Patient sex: F
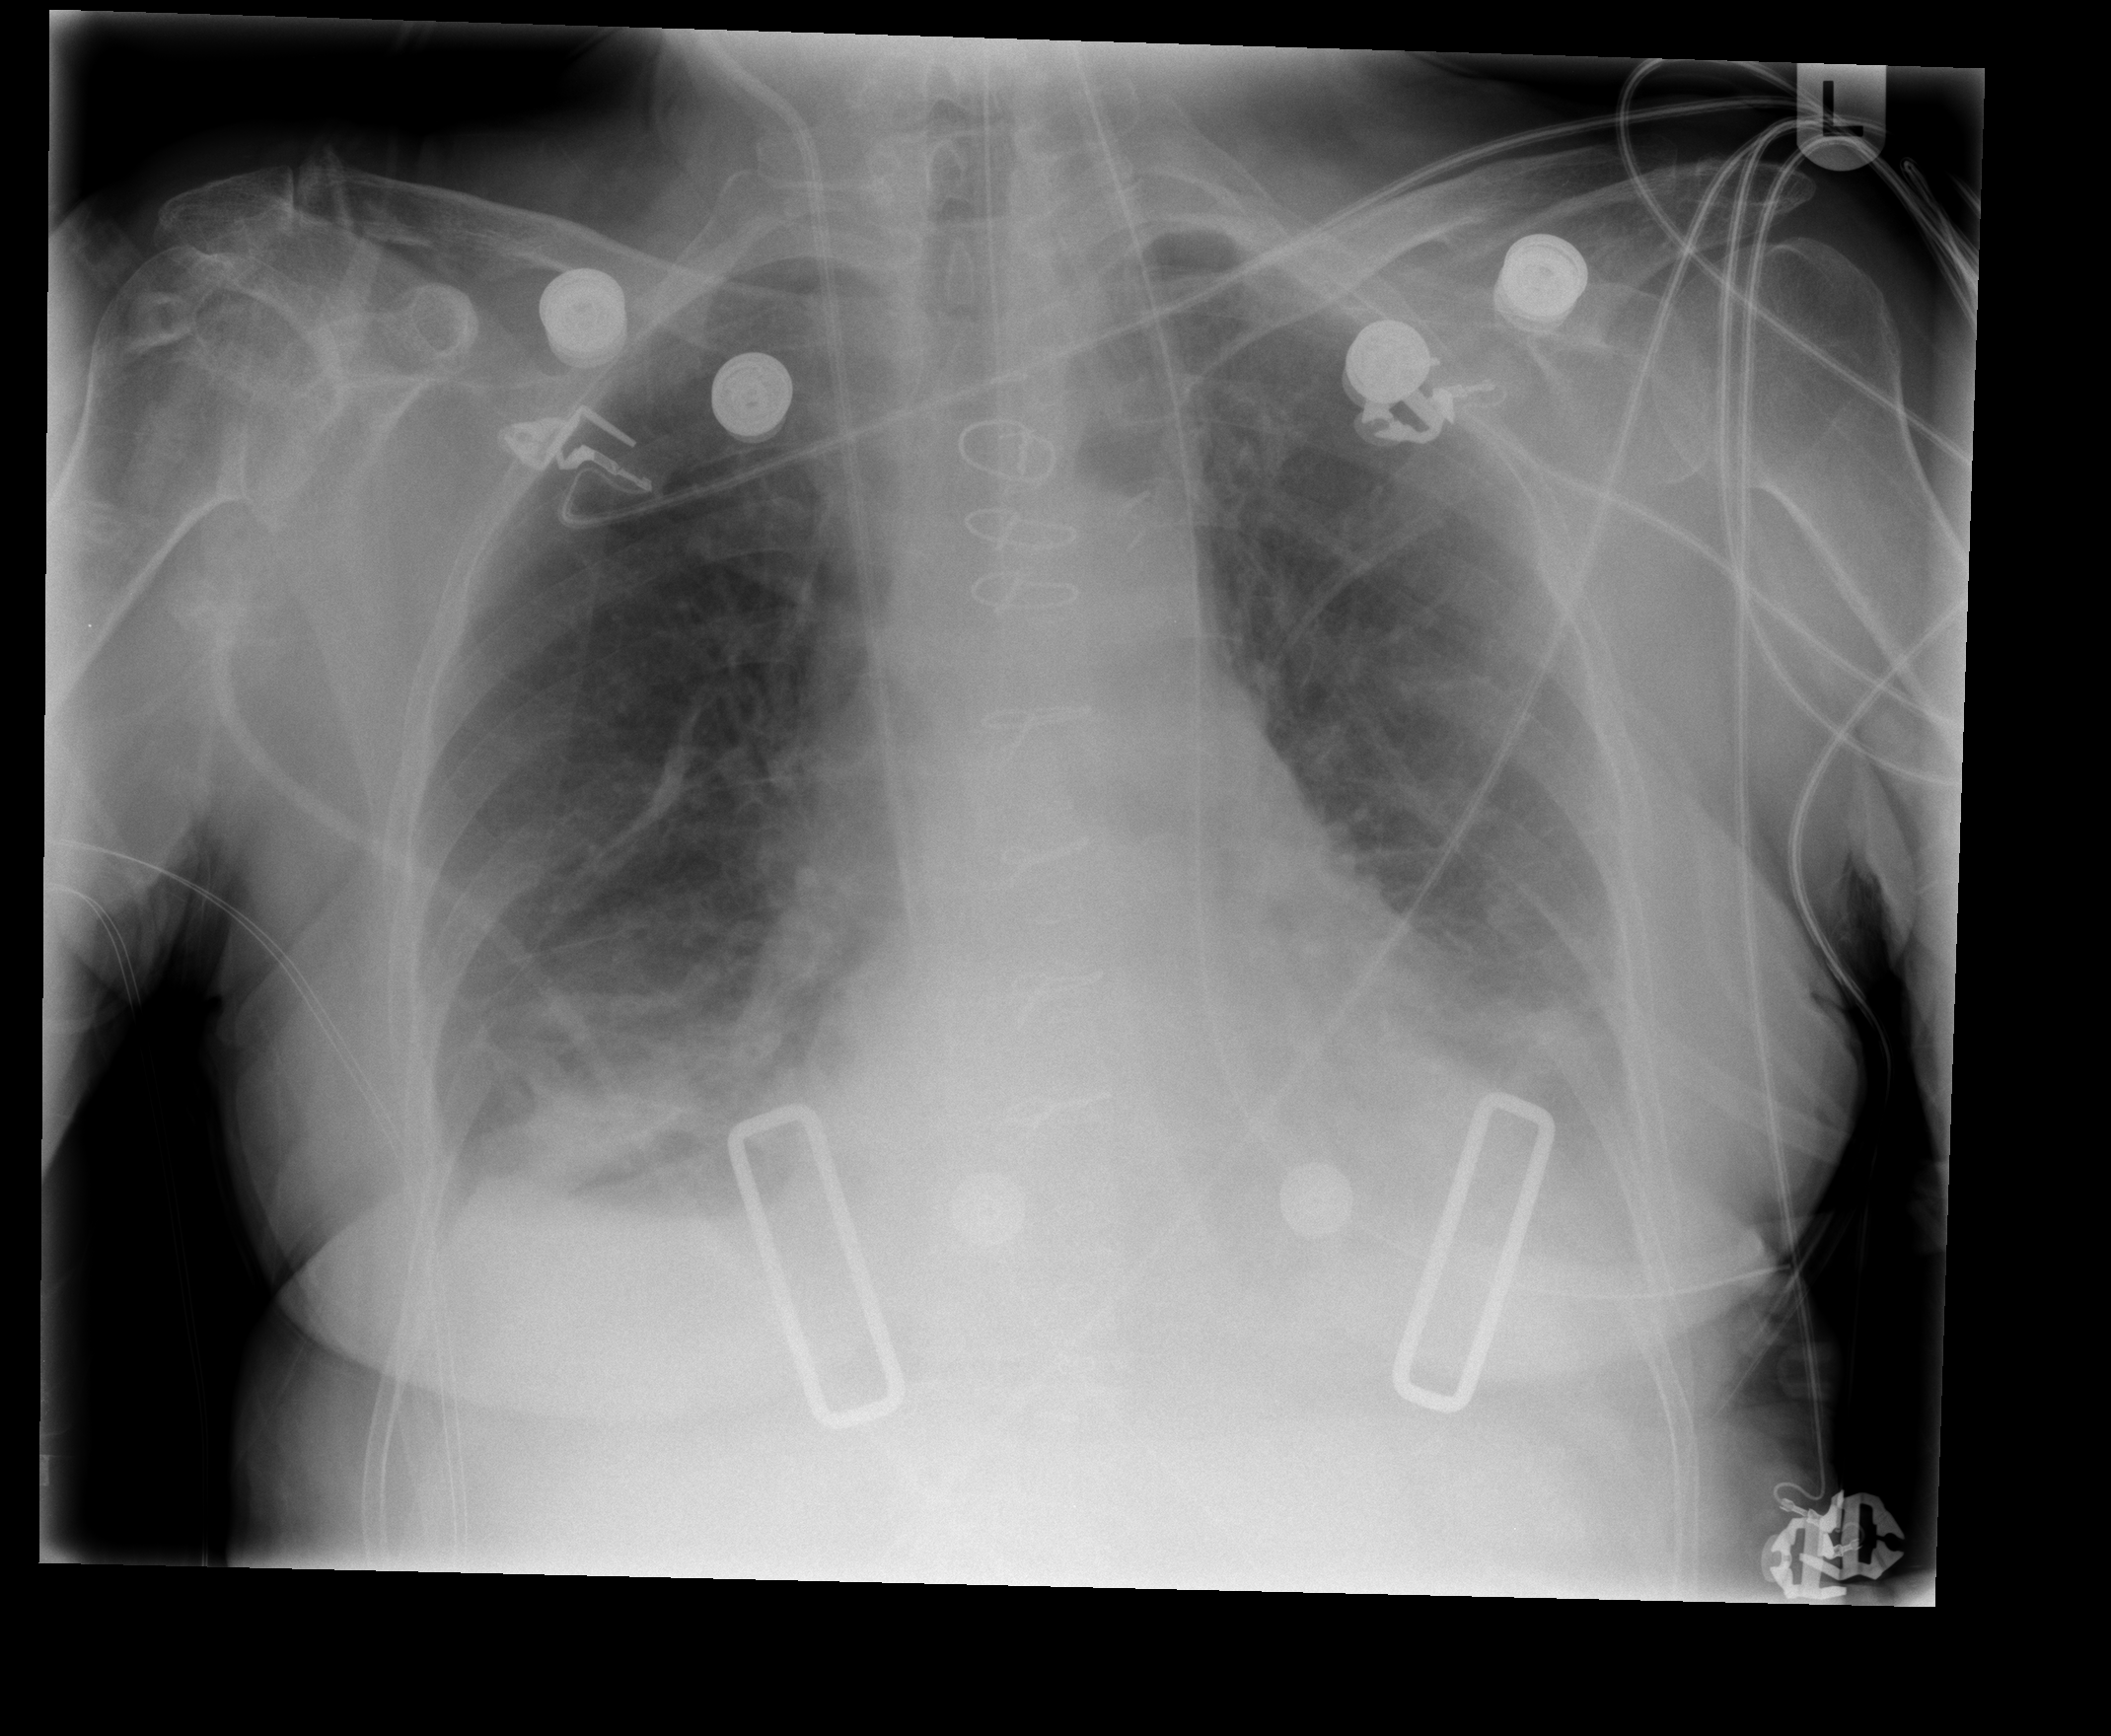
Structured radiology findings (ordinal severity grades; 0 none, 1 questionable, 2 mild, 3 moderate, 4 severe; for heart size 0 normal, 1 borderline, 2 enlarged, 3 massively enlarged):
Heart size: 1
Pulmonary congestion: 2
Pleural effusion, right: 2
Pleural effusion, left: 1
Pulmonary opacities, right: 0
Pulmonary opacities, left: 0
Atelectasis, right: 3
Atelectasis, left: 2